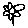
Label: flower